【题型】填空题　【知识点】平面几何　【难度】easy
已知：如图, 点 $D$、$E$ 分别位于 $\triangle ABC$ 边 $BC$、$AB$ 上, $AD$ 与 $CE$ 交于点 $F$。已知
$AF : FD = 1 : 1$, $EF : FC = 1 : 4$,
则 $BD : CD = $ \underline{\hspace{2cm}}。

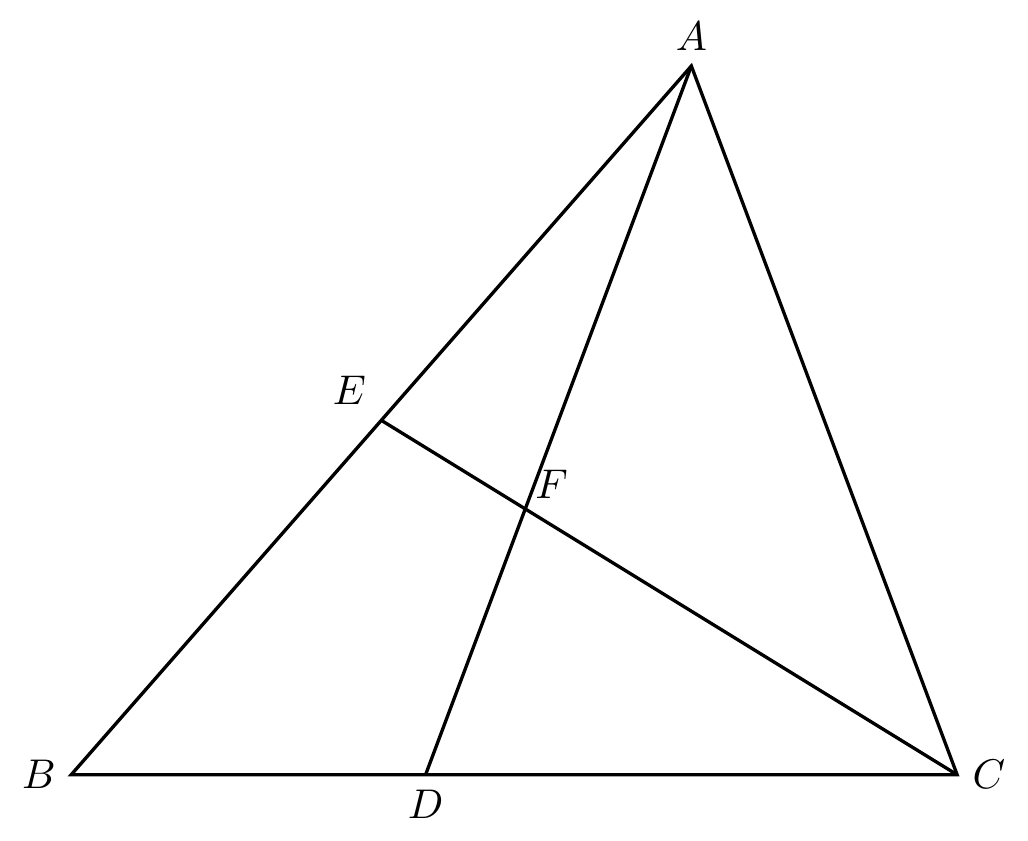
【解答】
解：作 $DG // AB$,

$\therefore$ $DG // AE$,

$\therefore$ $\triangle AEF \cong \triangle DGF$,

$\therefore$ $\frac{EF}{GF} = \frac{AF}{DF}$,

$\because$ $AF : FD = 1 : 1$,

$\therefore$ $EF = FG$,

$\because$ $EF : FC = 1 : 4$,

$\therefore$ $EG : GC = 2 : 3$,

$\because$ $DG // BE$,

$\therefore$ $BD : CD = EG : GC = 2 : 3$,

故答案为：$2 : 3$。
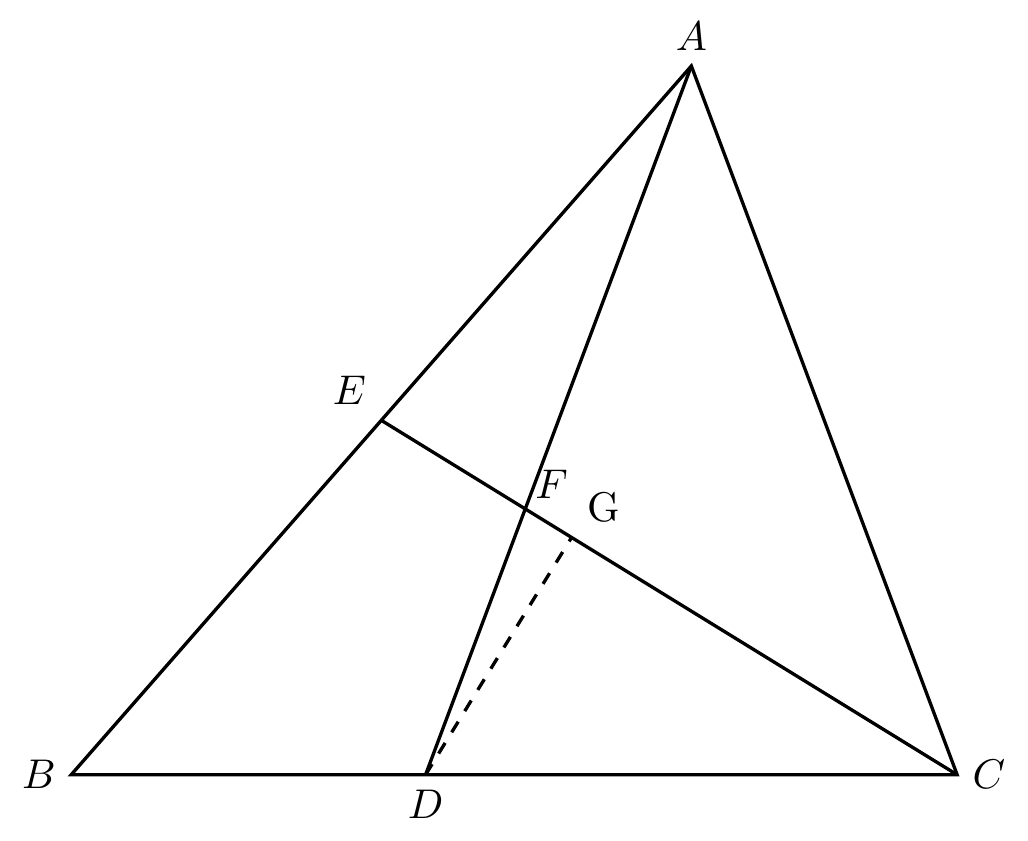